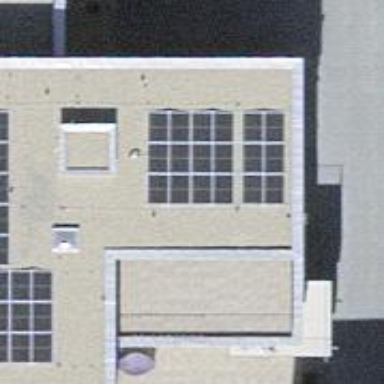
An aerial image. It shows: Solar power generator with photovoltaic panels.